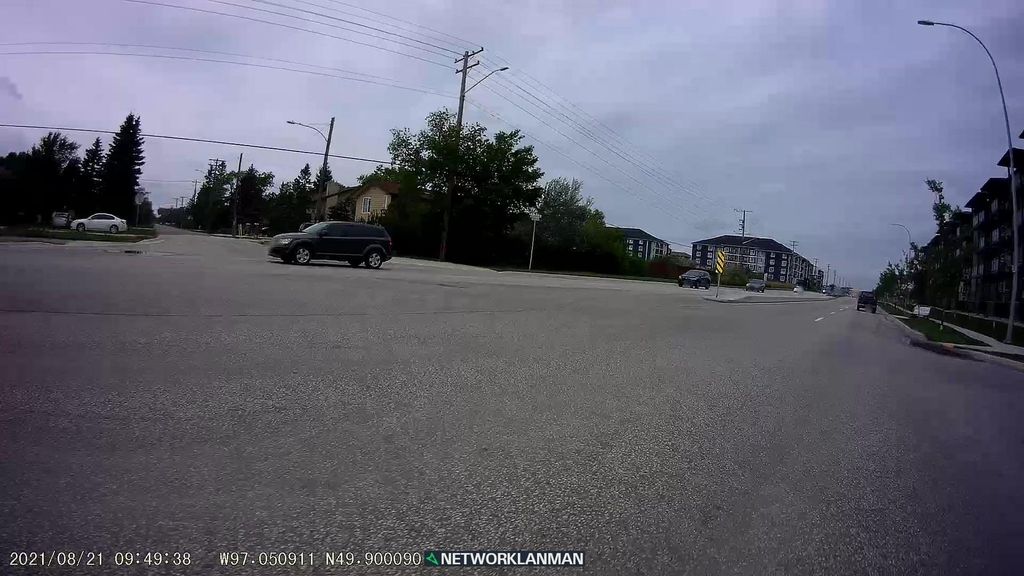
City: winnipeg